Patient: sex M, age 48
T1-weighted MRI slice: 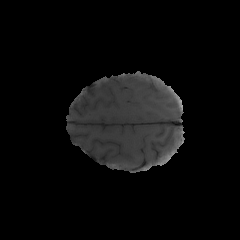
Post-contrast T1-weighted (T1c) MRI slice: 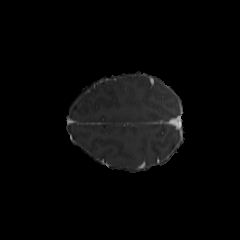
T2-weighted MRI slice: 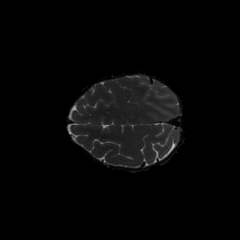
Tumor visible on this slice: no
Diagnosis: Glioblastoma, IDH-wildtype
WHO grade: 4